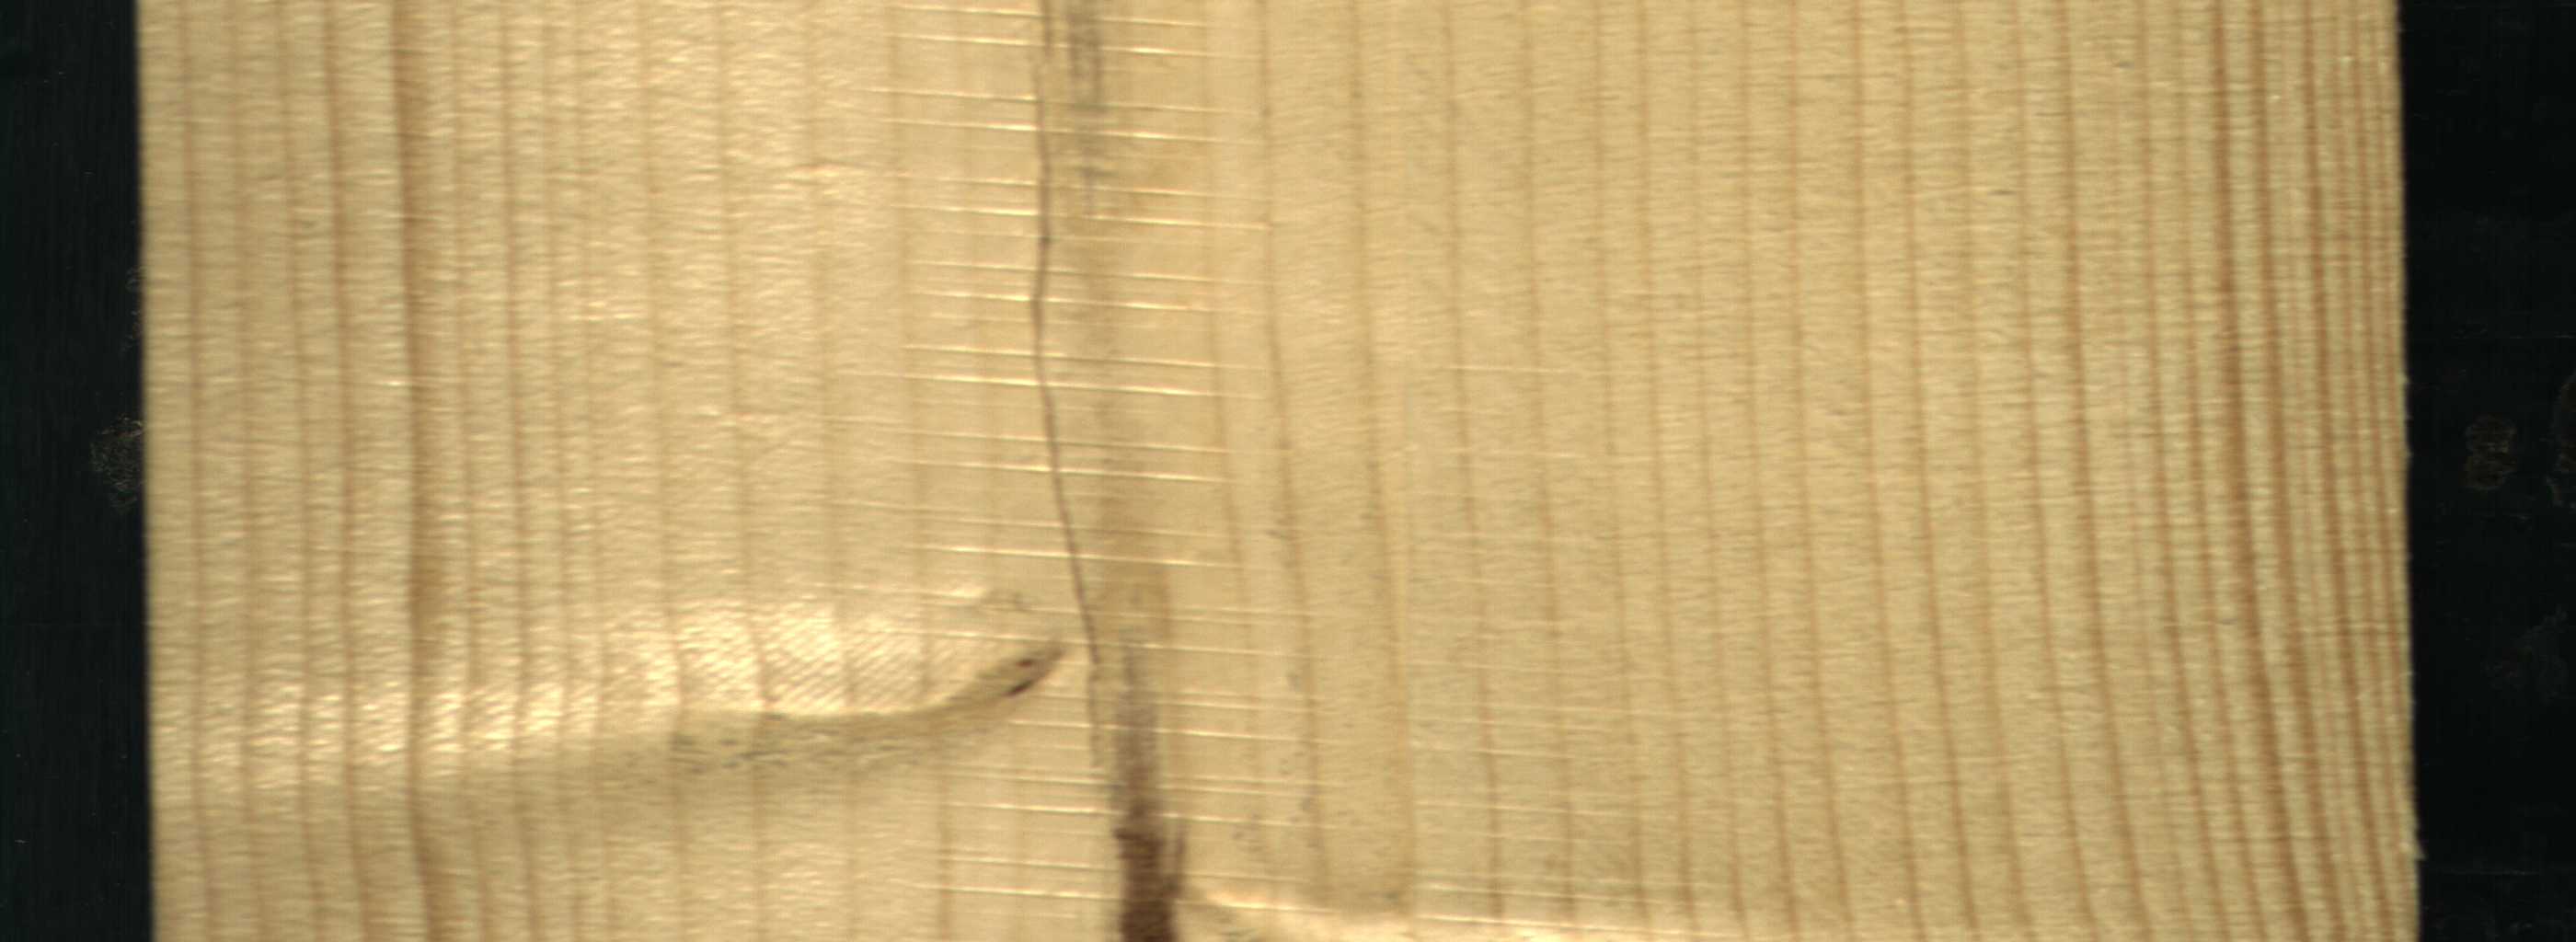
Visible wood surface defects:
Marrow
Crack